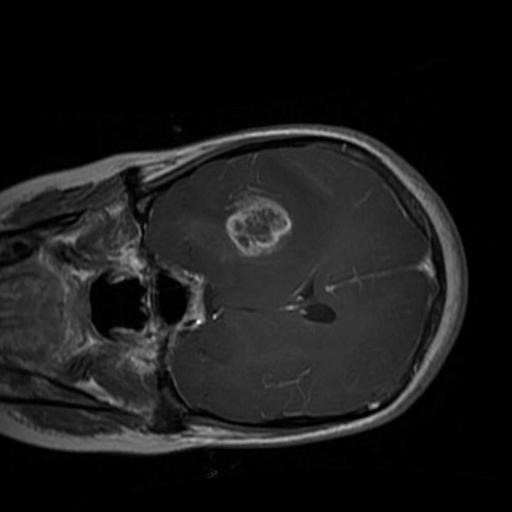
Label: brain_glioma